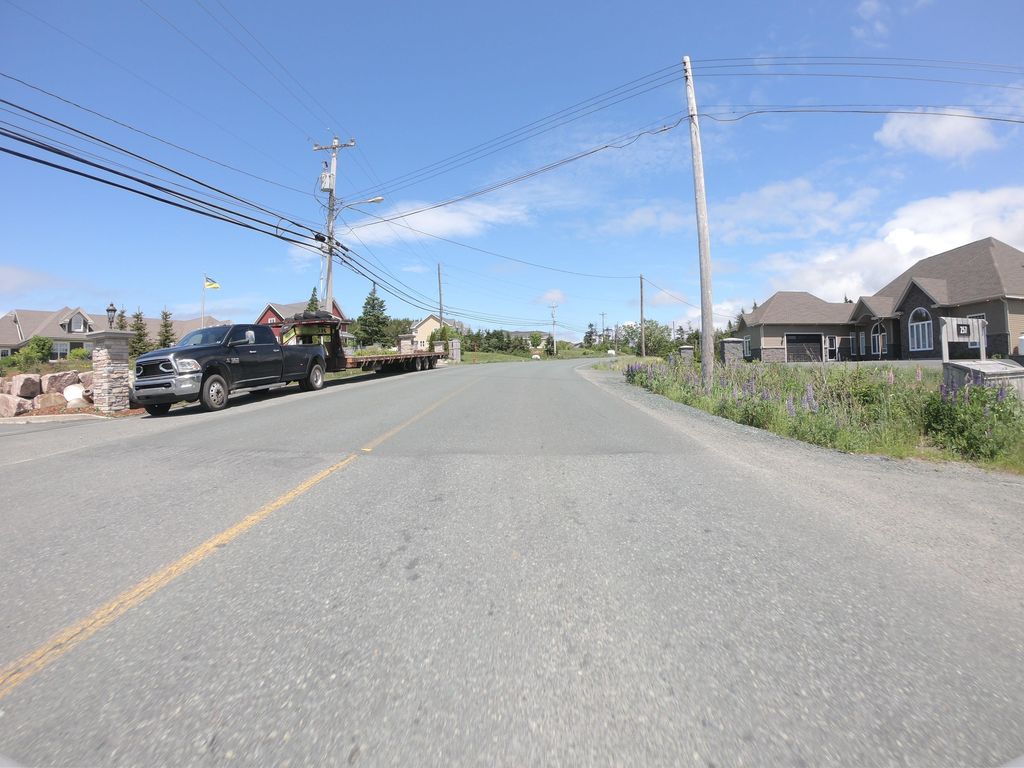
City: st_johns